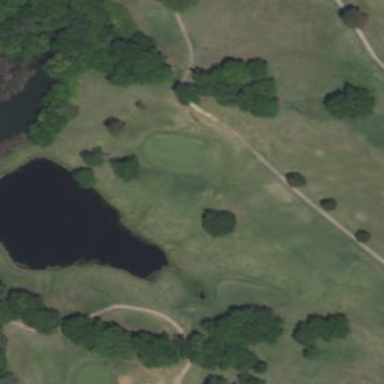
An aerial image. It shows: Water hazard in golf course. The hazard is natural water feature.